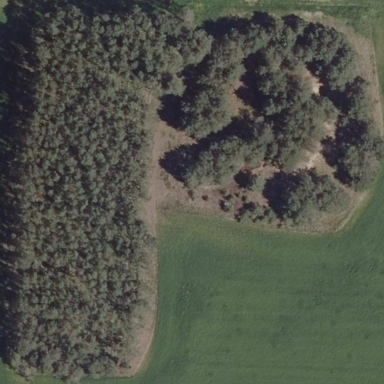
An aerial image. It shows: Forest area.